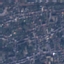
Land use / land cover: Residential